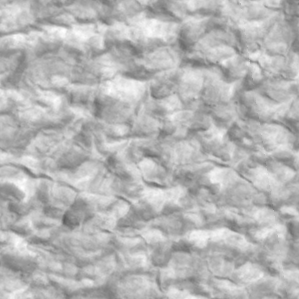
Label: non_frost